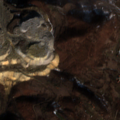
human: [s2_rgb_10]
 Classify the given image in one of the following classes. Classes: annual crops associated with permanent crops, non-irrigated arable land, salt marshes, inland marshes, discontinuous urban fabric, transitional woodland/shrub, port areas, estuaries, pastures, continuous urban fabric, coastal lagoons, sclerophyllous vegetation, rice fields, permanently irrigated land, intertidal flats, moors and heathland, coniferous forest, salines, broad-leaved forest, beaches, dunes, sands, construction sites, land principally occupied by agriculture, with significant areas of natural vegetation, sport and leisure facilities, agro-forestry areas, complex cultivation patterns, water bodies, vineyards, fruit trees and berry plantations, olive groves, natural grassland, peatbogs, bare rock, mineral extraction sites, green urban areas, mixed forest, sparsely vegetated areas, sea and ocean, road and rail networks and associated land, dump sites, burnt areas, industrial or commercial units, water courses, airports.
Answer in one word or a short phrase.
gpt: mineral extraction sites, complex cultivation patterns, land principally occupied by agriculture, with significant areas of natural vegetation, broad-leaved forest, transitional woodland/shrub